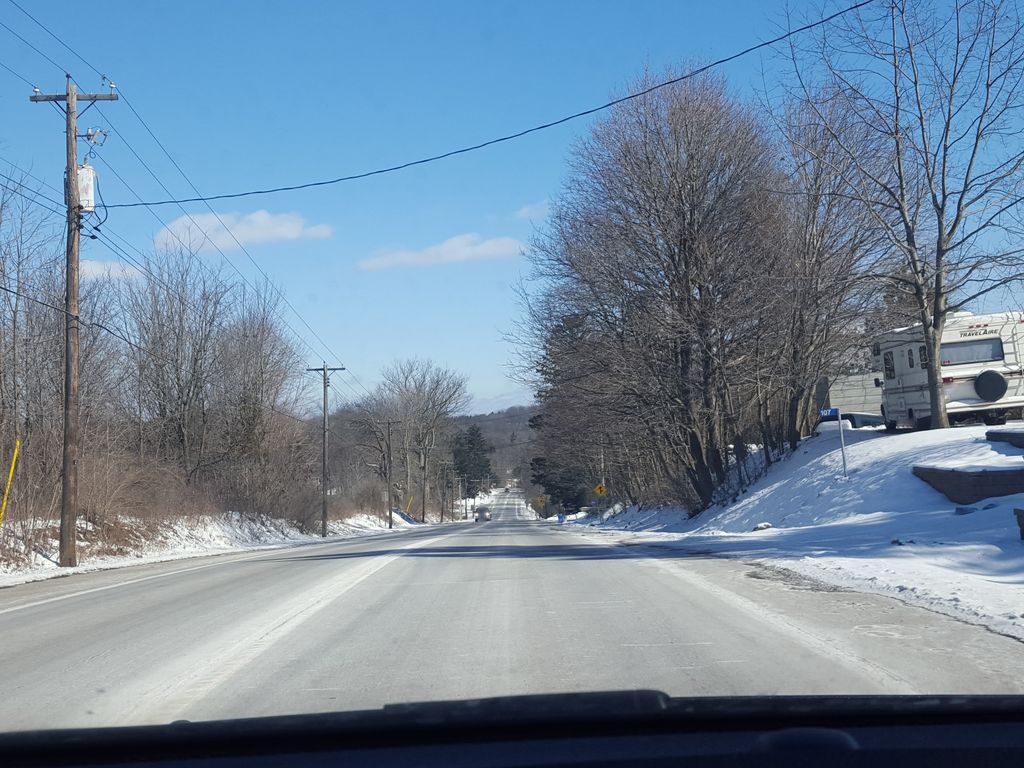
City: hamilton